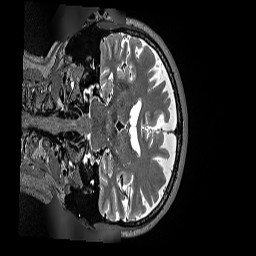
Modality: T2w
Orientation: coronal
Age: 80
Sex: male